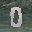
Label: 0